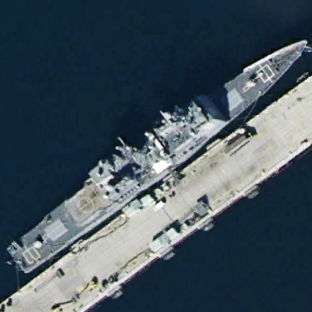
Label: cruiser